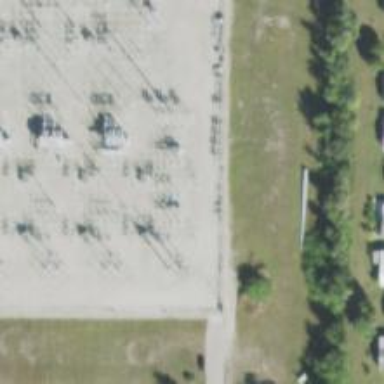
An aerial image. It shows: Switch used for power control.